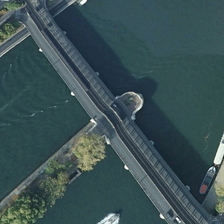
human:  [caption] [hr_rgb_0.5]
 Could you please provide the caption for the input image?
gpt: a bridge is on a river with an island with green trees and several boats in it .

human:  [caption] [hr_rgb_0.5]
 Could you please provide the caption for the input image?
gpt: a bridge is on a river with an island with green trees and several boats in it .

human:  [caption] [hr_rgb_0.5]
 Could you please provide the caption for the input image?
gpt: a bridge is on a river with an island with green trees and several boats in it .

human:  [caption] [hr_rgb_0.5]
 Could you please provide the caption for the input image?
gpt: a bridge is on a river with an island with green trees and several boats in it .

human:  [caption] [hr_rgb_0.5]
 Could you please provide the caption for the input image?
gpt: a bridge is on a river with an island with green trees and several boats in it .